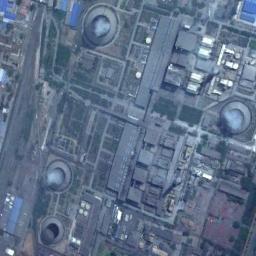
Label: thermal_power_station